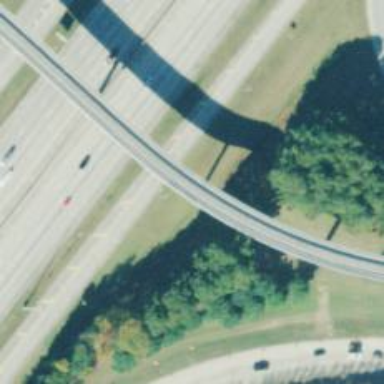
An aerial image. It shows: Viaduct bridge carrying monorail railway.